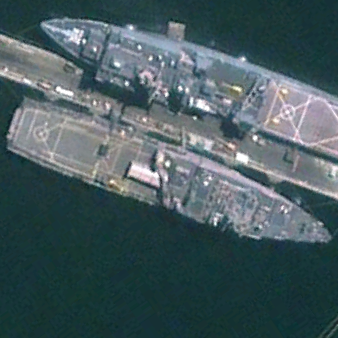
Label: combat